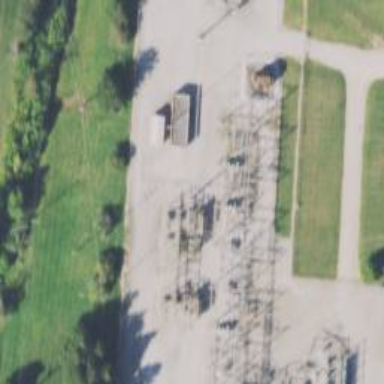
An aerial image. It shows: Switch used for power control.